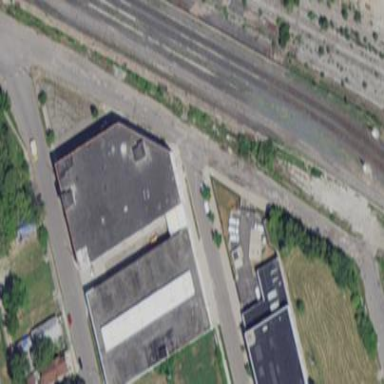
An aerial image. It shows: Warehouse.